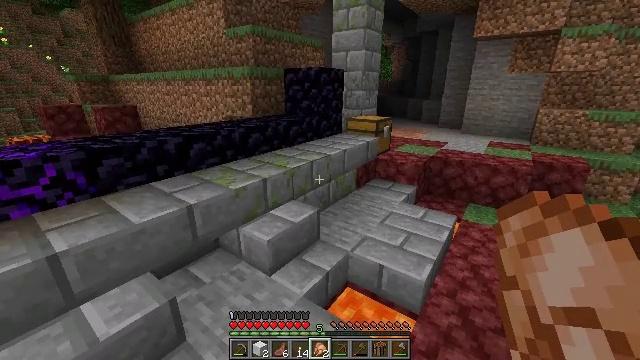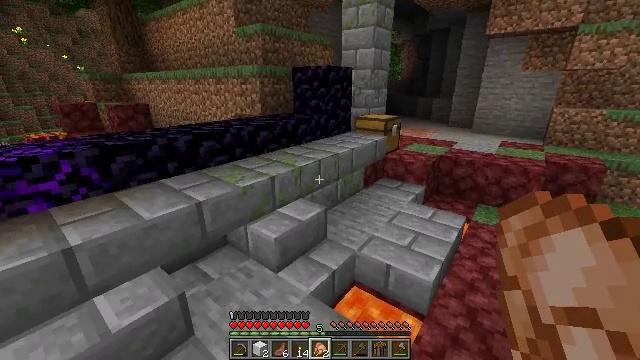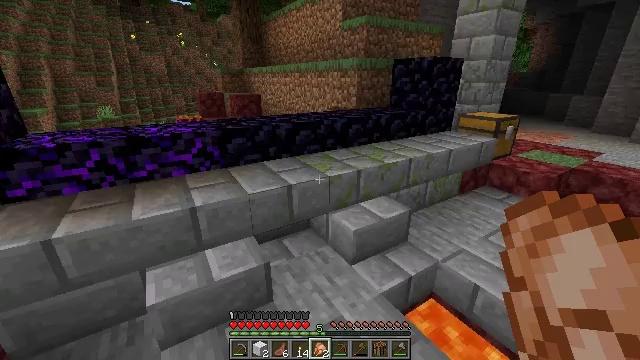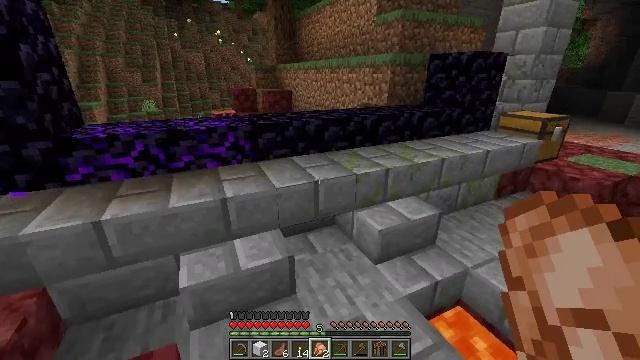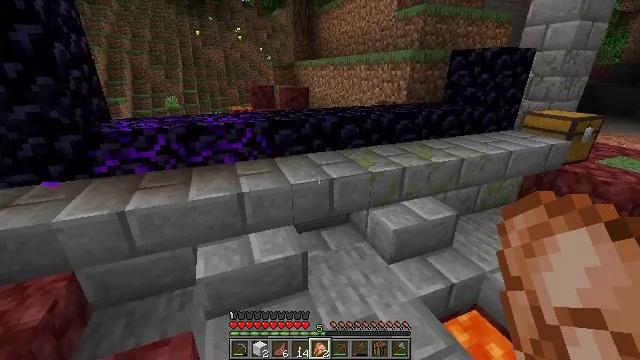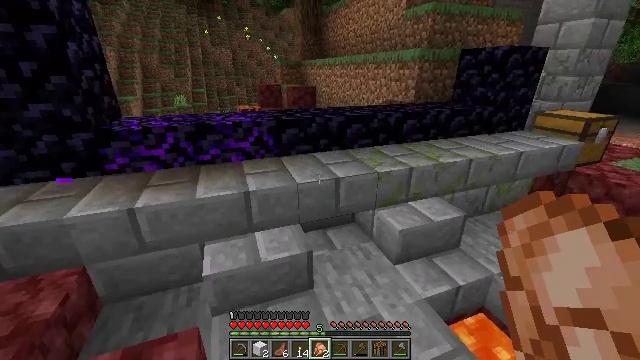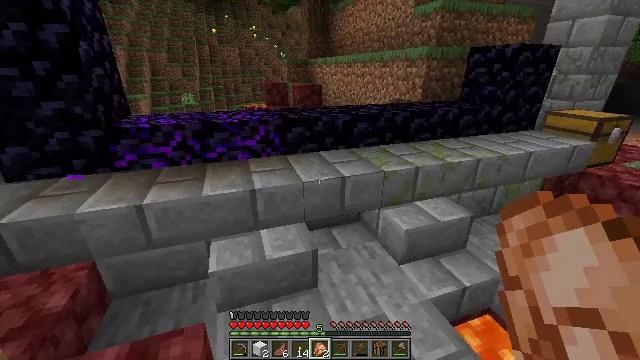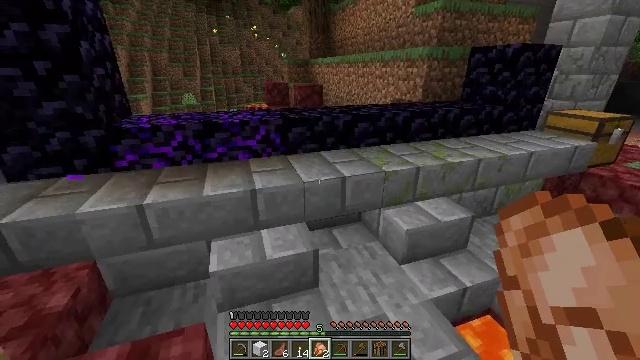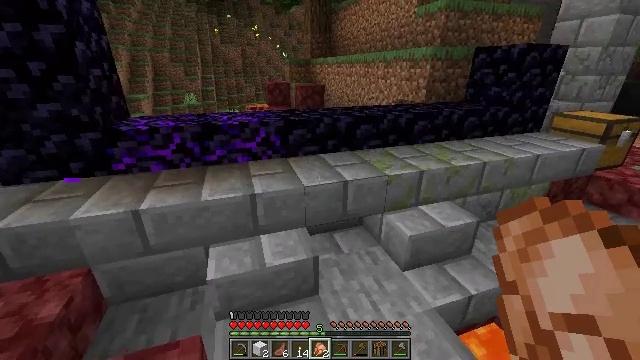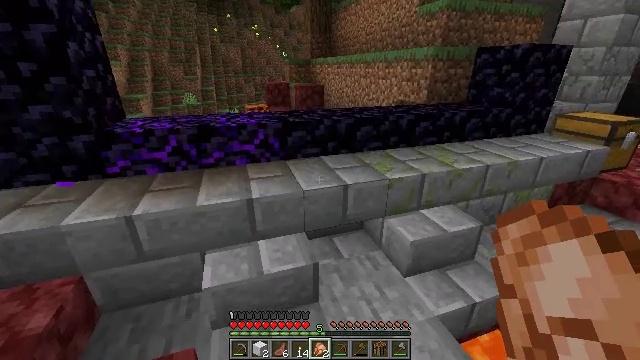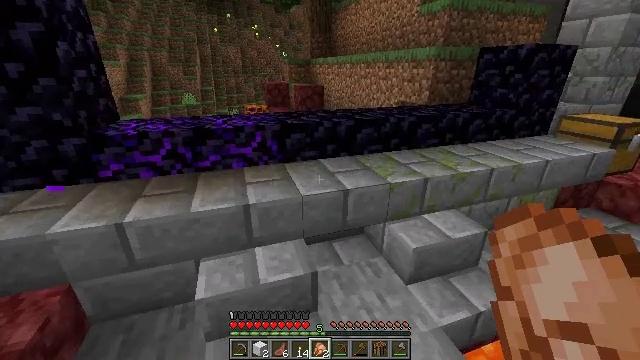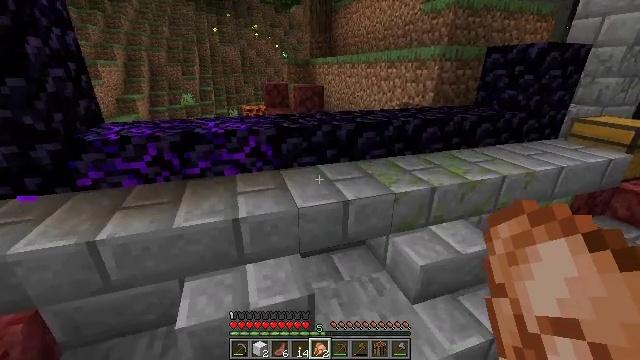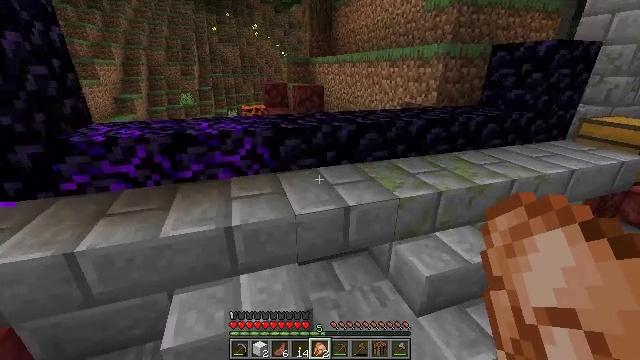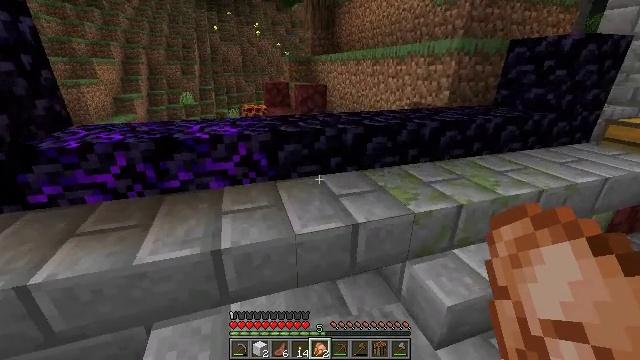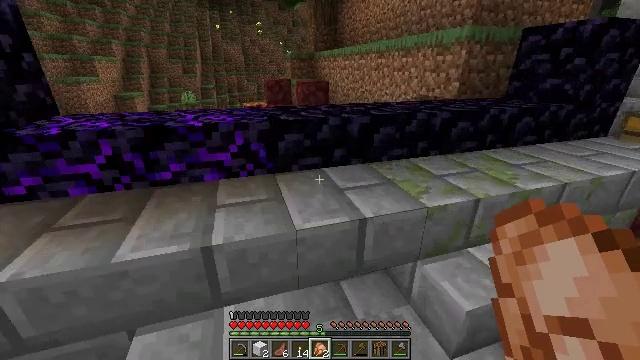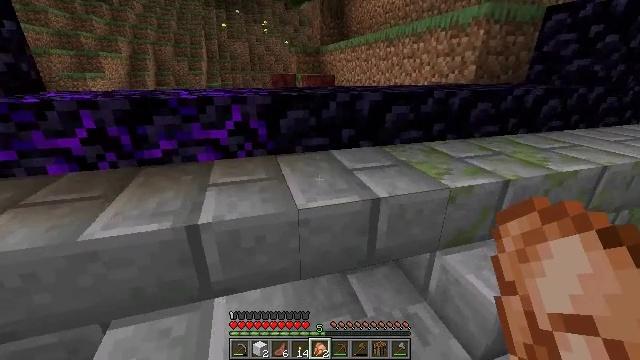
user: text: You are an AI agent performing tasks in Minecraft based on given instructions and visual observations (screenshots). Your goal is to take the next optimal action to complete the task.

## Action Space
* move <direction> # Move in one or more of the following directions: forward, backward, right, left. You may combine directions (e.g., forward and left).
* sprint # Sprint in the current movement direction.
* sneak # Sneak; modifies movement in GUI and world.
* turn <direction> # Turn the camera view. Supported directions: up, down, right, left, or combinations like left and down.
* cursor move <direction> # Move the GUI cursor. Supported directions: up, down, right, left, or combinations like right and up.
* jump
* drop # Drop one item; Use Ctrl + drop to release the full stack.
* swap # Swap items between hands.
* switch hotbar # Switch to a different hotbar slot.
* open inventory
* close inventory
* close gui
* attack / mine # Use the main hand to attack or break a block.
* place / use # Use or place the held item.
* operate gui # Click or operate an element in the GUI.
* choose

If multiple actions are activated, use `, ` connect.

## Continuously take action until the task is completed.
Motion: motion action
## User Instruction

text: Attack the chest to pick it up.
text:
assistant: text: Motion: turn left
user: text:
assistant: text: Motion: turn left and down
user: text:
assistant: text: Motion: turn left
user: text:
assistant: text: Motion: turn left
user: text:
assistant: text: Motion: turn left
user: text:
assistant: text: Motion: turn left
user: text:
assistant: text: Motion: no_op
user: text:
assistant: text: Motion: move forward
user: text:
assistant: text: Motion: move forward
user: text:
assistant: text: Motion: move forward
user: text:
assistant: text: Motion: move forward
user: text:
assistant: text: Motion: move forward
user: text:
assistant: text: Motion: move forward
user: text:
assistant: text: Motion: move forward
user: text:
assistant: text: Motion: move forward, turn left
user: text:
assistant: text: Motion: move forward
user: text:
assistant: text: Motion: move forward
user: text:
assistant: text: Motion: move forward, turn left
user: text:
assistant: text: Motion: move forward, jump
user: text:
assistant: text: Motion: move forward, jump
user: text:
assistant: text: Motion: move forward, jump
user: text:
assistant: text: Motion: move forward, jump
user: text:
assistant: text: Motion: move forward
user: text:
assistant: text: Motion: move forward
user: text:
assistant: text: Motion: move forward
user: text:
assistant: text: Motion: no_op
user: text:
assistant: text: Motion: no_op
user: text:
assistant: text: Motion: no_op
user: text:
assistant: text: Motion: no_op
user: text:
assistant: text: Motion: no_op